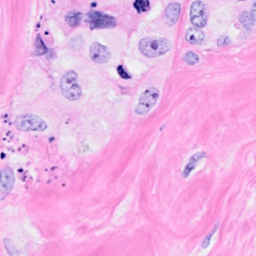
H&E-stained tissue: Breast